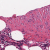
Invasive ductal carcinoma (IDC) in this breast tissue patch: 0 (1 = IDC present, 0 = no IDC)